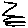
Label: zigzag